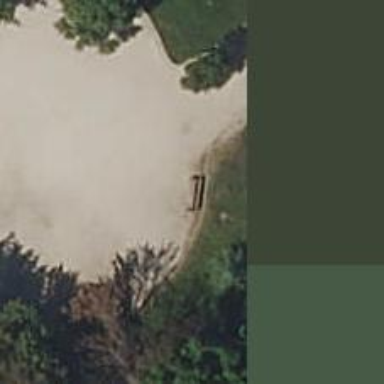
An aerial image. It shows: Bench for seating.